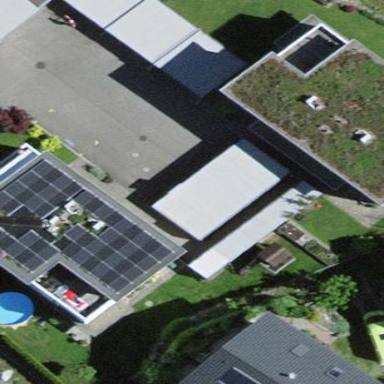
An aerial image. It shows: View of roof of building.